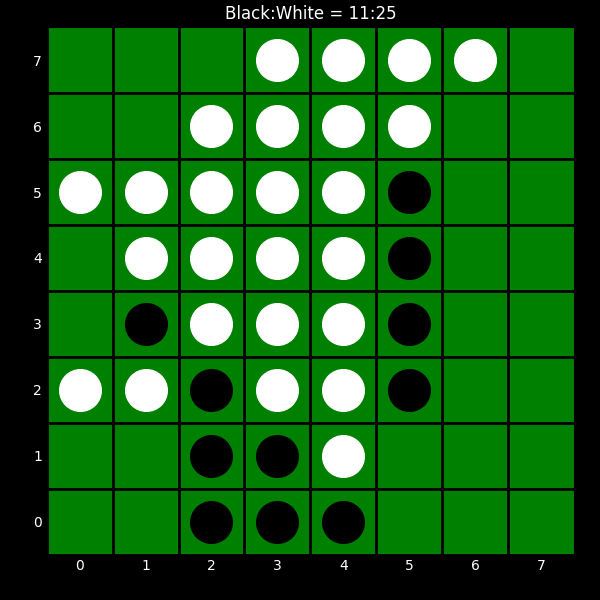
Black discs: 11
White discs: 25